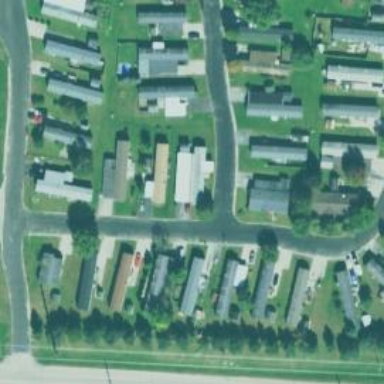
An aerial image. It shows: Residential road.